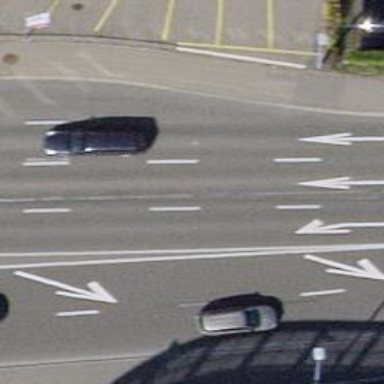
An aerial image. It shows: Primary highway with separate cycleway made of asphalt.